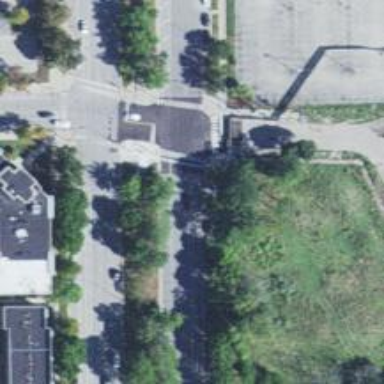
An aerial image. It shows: Footway located on traffic island.